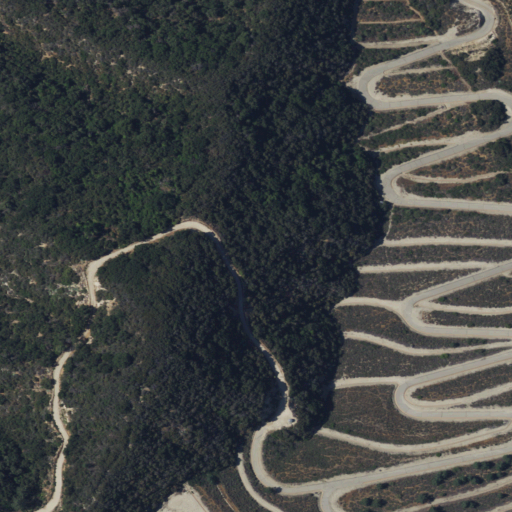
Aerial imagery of cape in California named Twomile Point containing grassland, open development, shrub, evergreen forest, and low intensity development